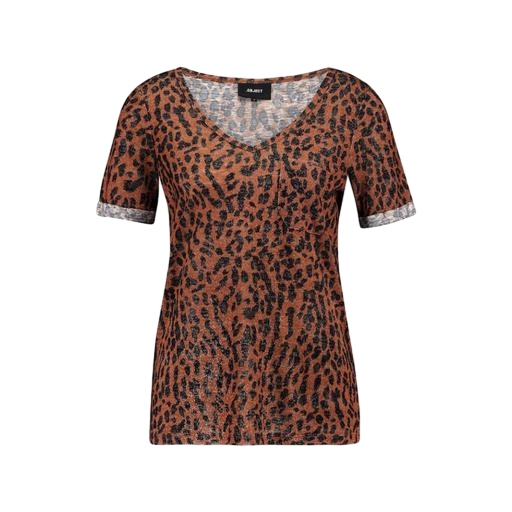
blue animal-print t-shirt only macy, t-shirt wild print, cheetah brown shirt, white background